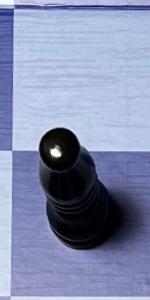
Label: Bishop_Black